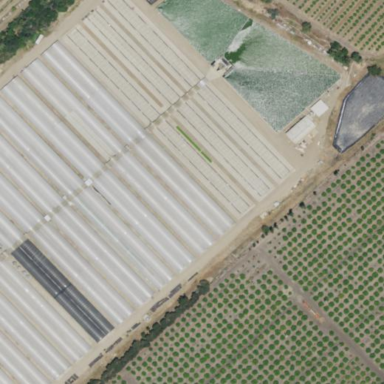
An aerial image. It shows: Greenhouse.